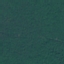
Land use / land cover class: Forest